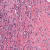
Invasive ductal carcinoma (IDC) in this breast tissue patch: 0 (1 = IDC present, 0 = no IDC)